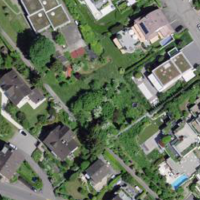
EUNIS habitat code: 55
Species observed at this site:
Anas platyrhynchos